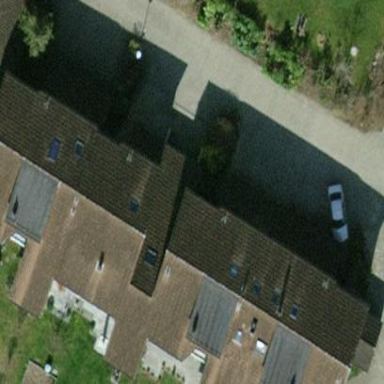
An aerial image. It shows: Terrace building.